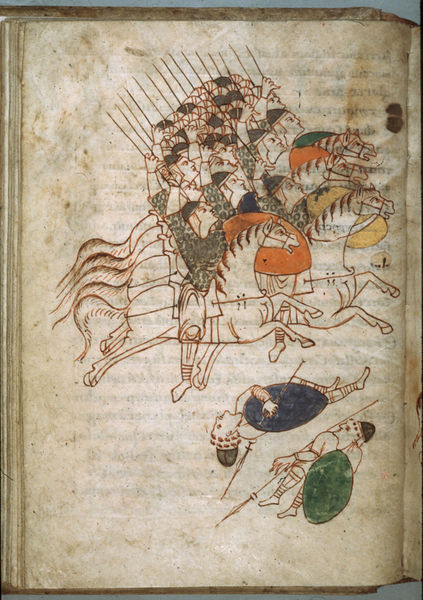
Titel: Makkabäer-Handschrift
Standort: Herkunftsort: Reichenau, Kloster St. Gallen (EU - D - BW)
Institution: Leiden, Universitätsbibliothek
Schlagwörter: angriff, blau, gemälde, kampf, kämpfer, weiß, gelb, grün, braun, bunt, männer, orange, schwarz, zeichnung, rot, tod, tot, pferde, reiter, ritt, schweif, steigbügel, farbig, krieg, schlacht, soldaten, buch, seite, schilder, tote, helm, ritter, heer, rüstung, buchseite, helme, mittelalter, krieger, lanzen, galopp, gefecht, schilde, erzählung, kettenhemd, bebilderung, 13. jh., mitteölter